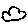
Label: cloud